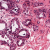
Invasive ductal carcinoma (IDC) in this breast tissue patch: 0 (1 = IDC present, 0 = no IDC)